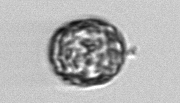
Label: Thalassiosira